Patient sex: M
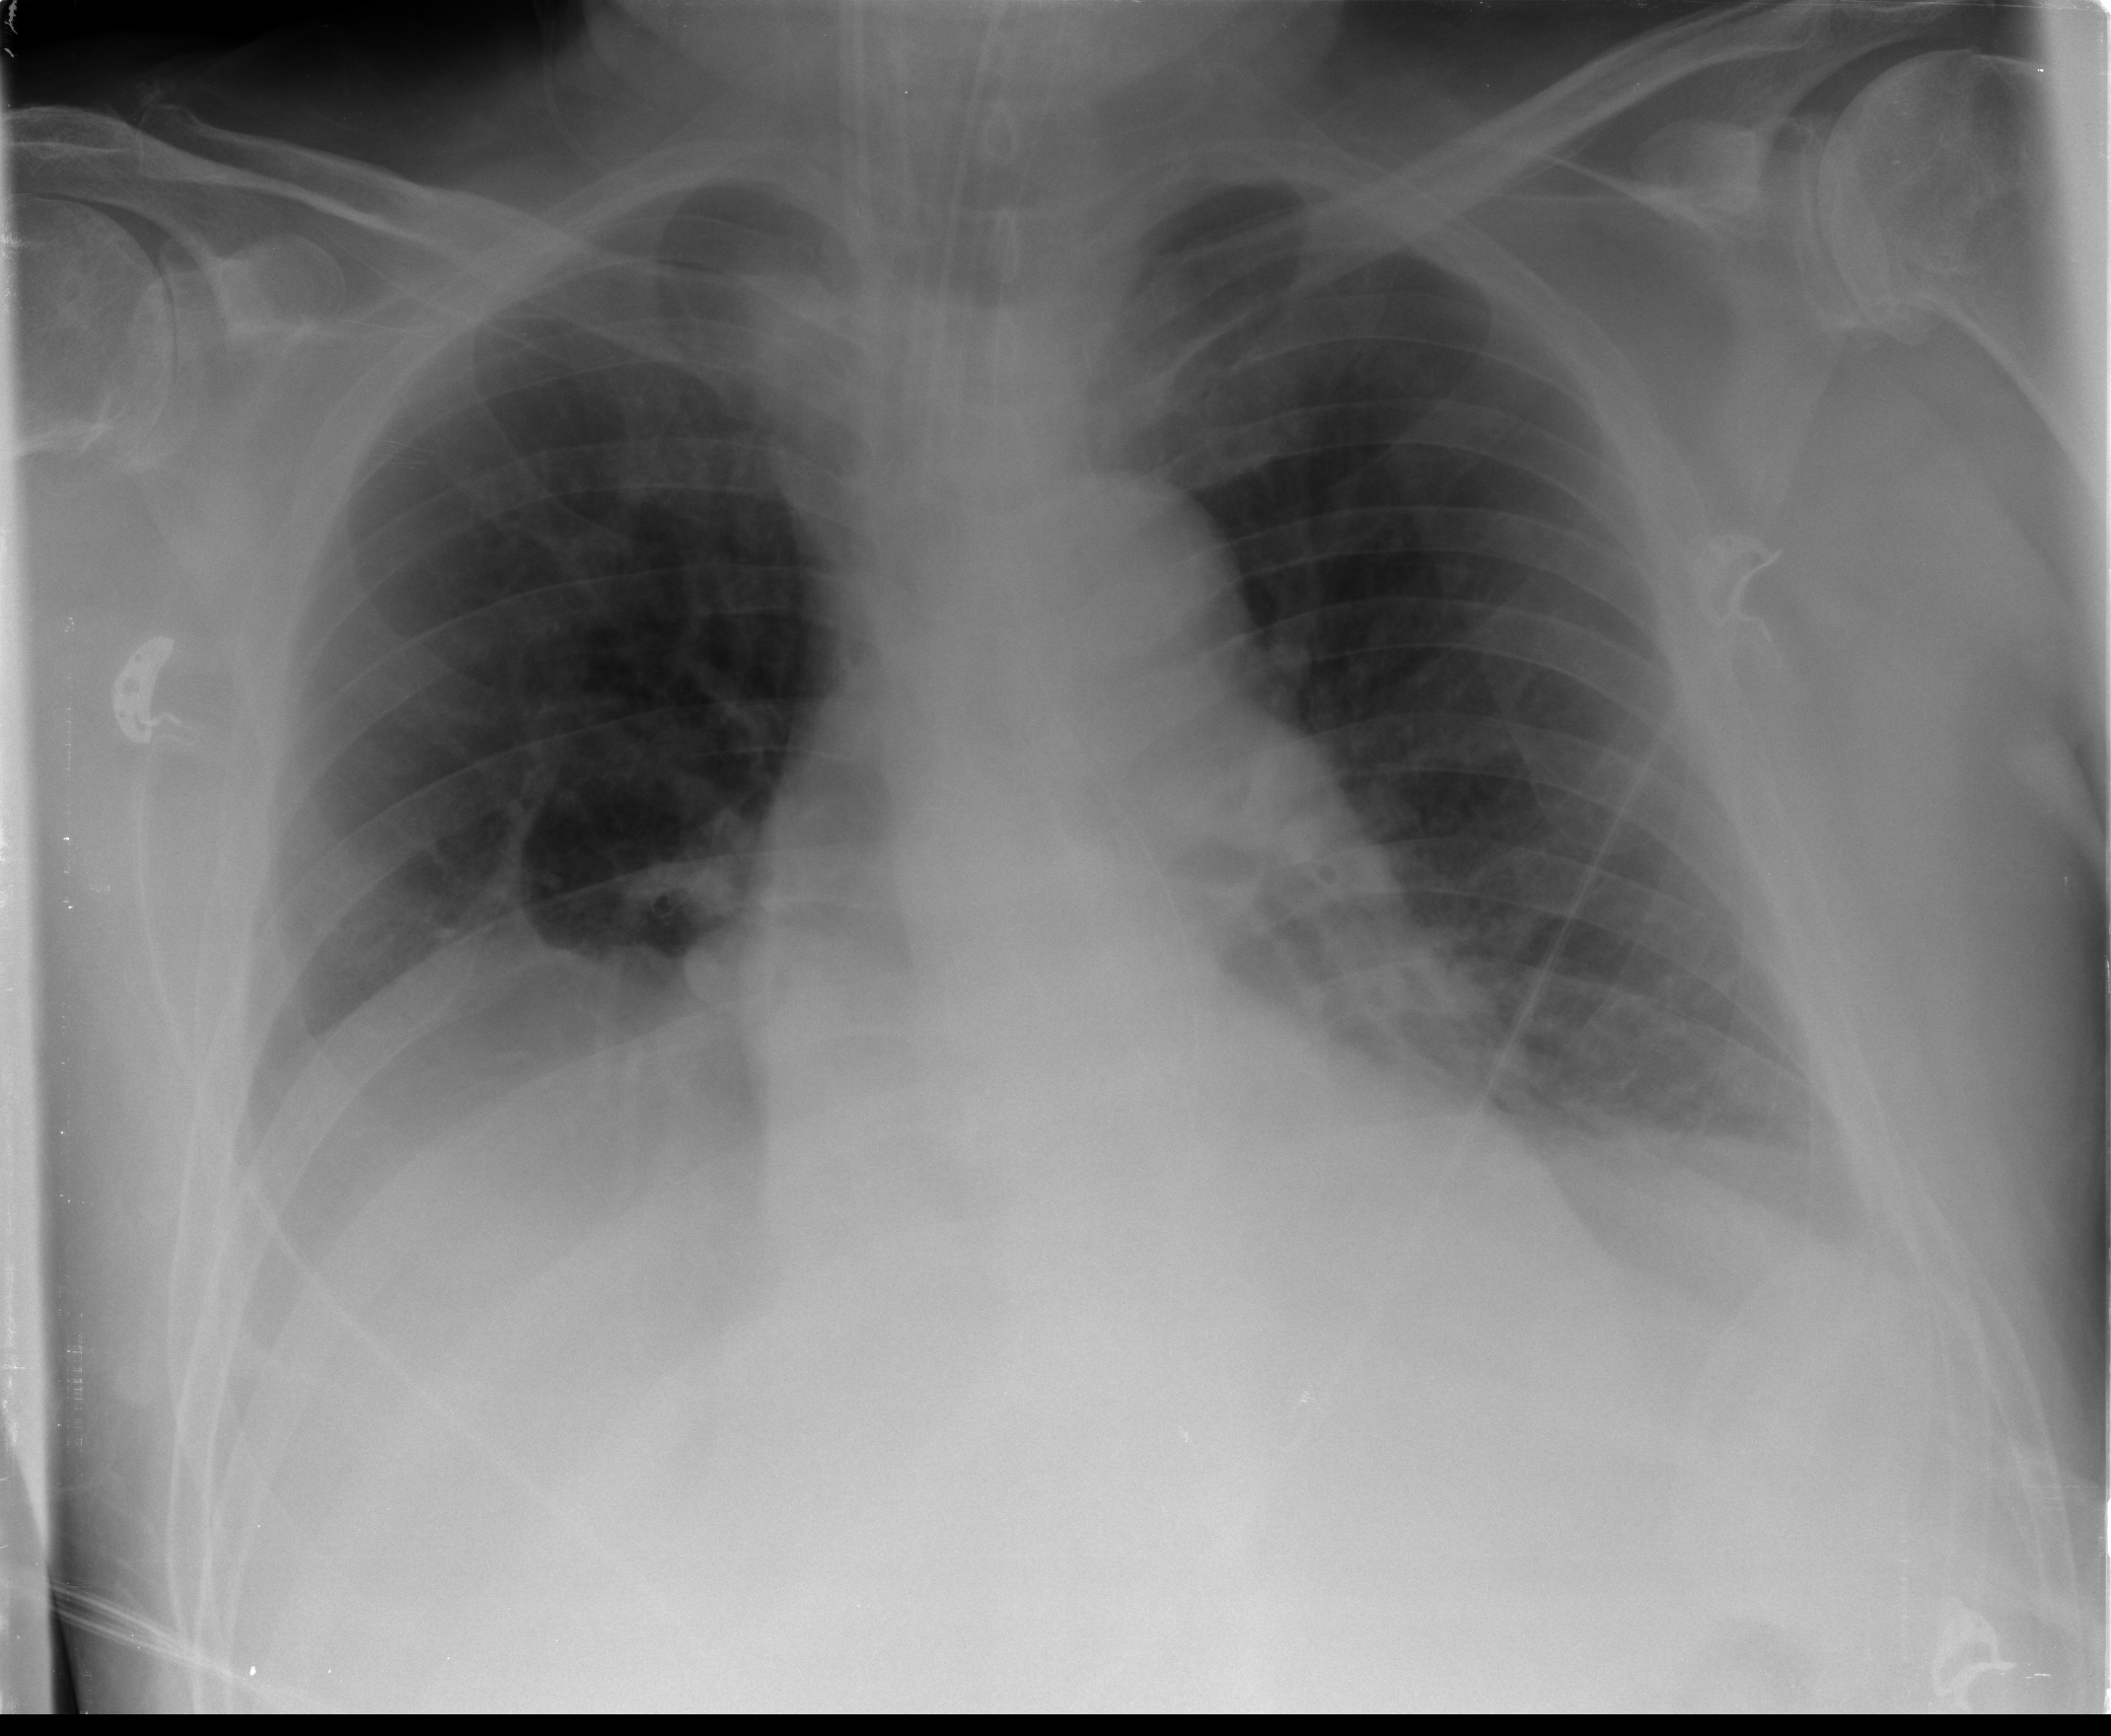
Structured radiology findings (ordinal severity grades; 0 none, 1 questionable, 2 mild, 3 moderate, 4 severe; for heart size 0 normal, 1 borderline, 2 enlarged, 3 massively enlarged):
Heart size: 2
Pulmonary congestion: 1
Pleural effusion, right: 0
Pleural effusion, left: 2
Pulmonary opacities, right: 0
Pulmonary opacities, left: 0
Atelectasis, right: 2
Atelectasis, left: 1